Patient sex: F
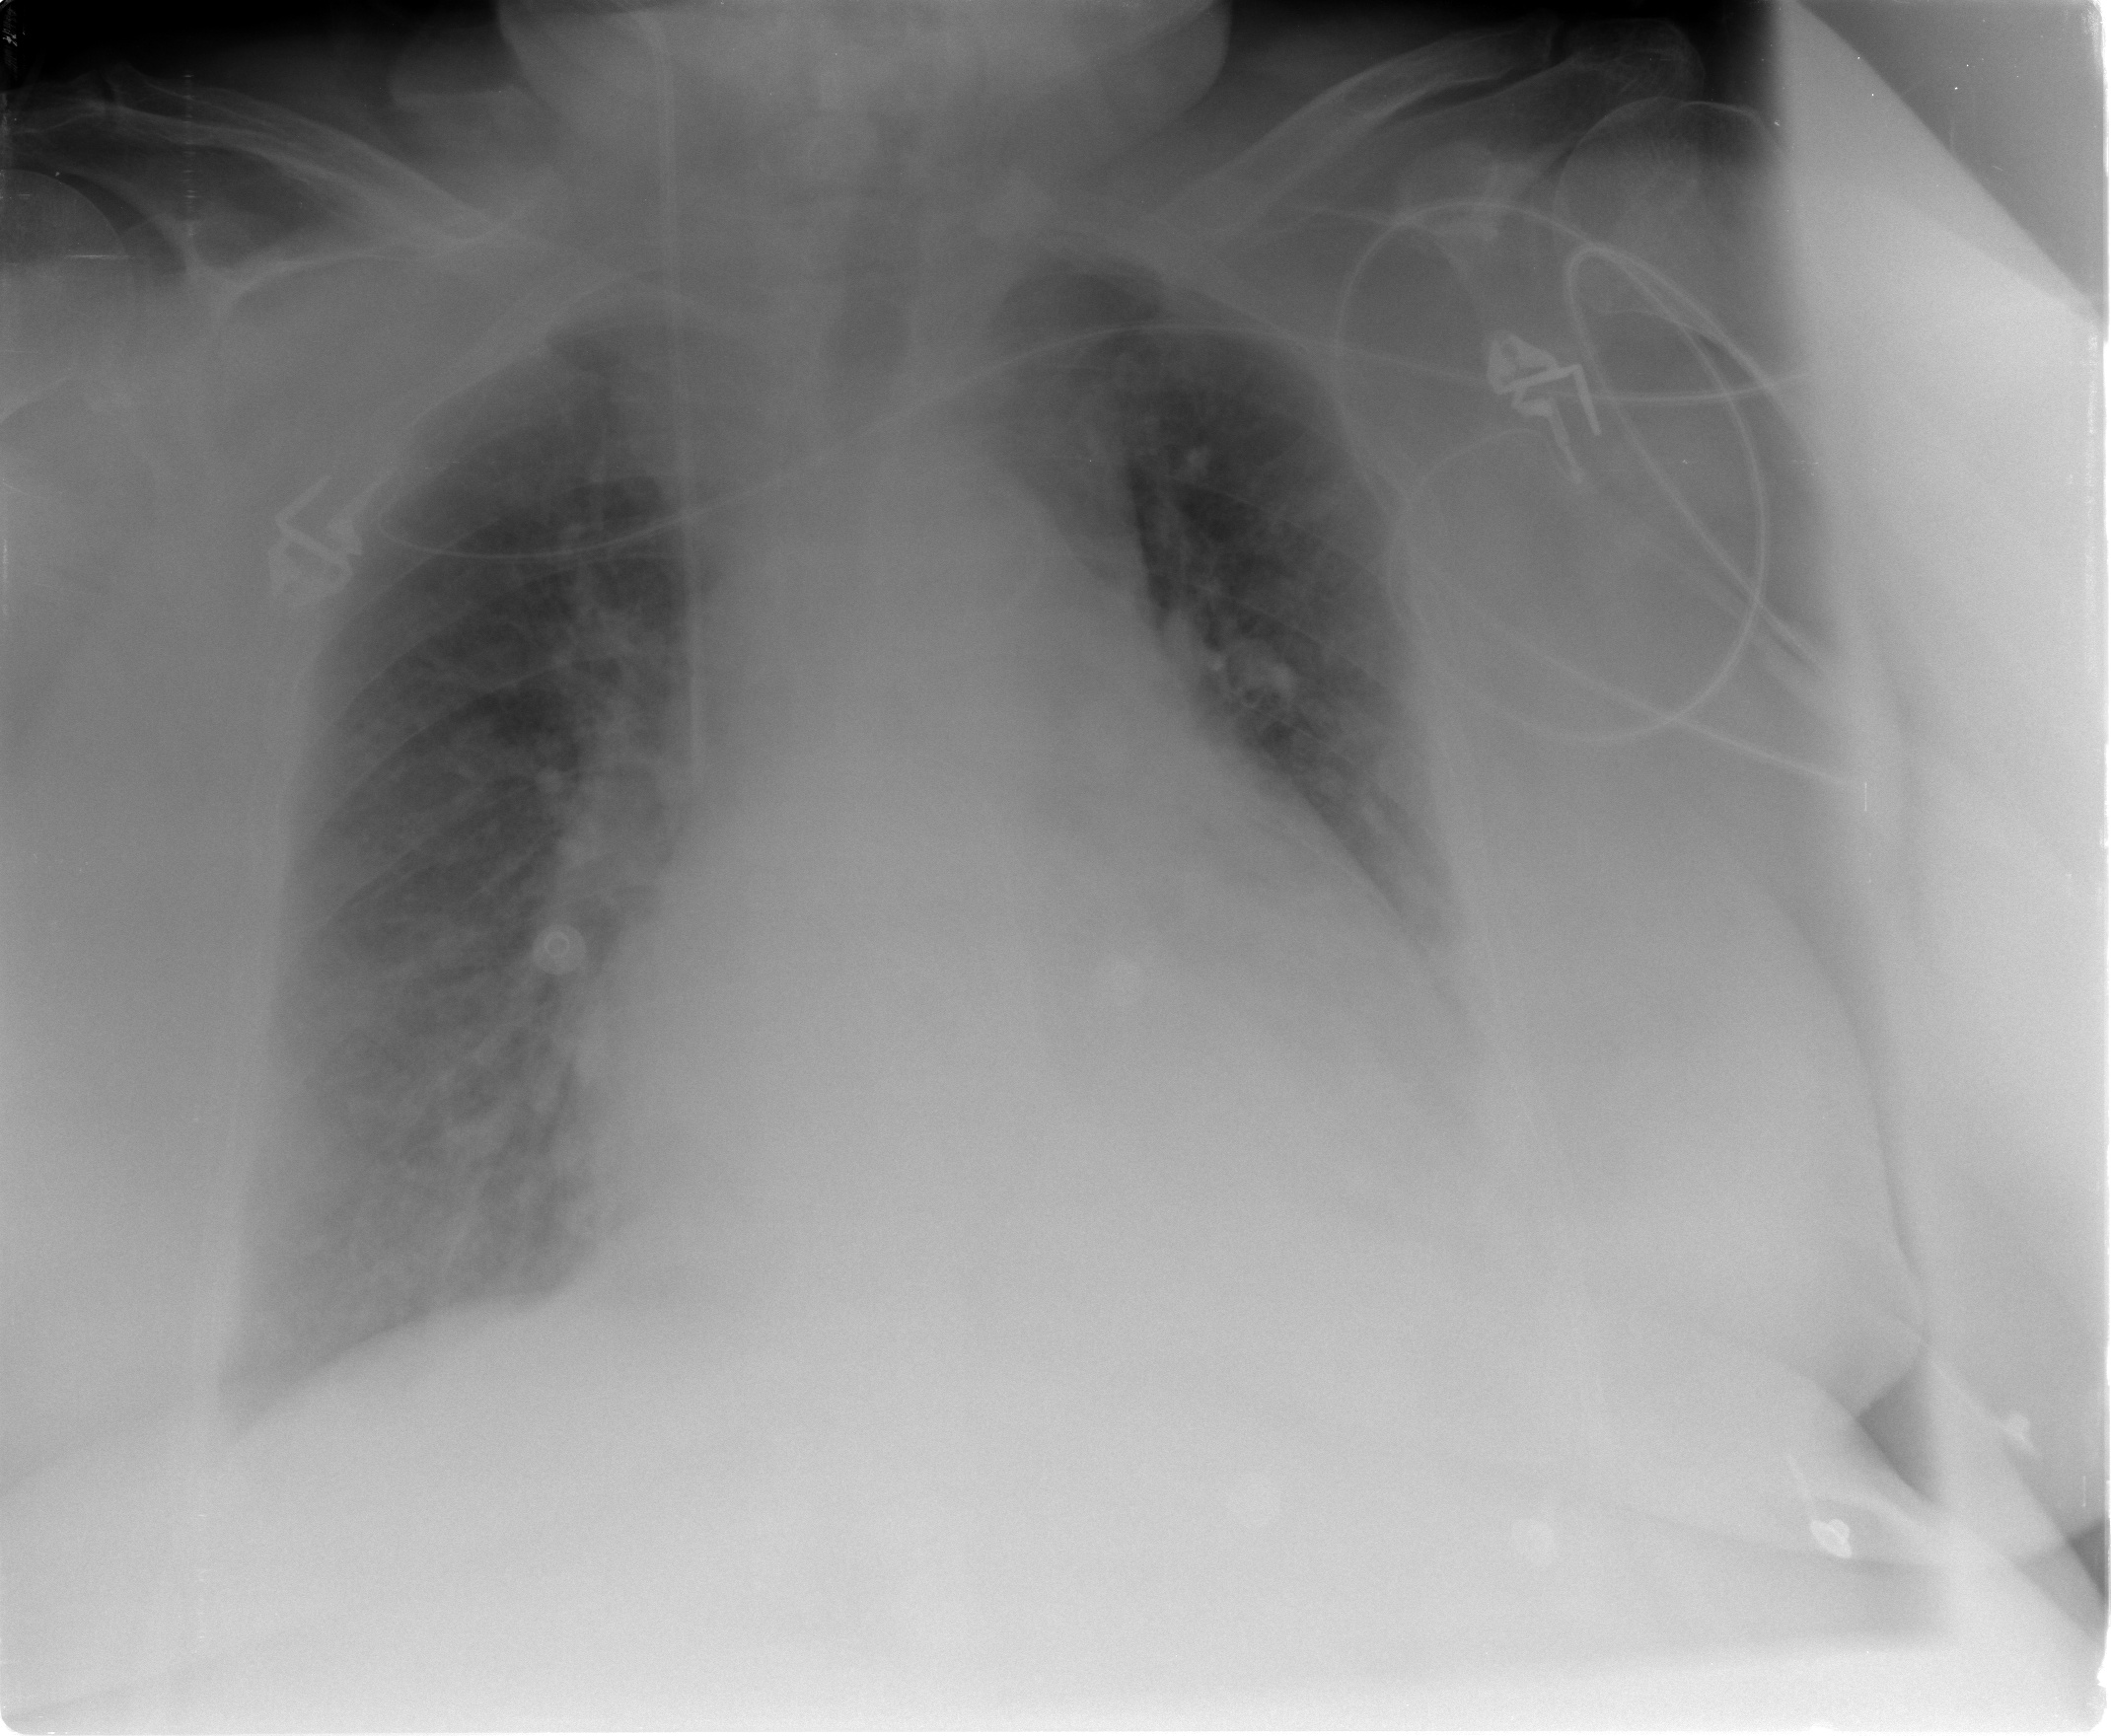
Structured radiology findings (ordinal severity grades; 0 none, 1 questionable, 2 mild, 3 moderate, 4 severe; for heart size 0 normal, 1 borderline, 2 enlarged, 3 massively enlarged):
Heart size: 3
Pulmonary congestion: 2
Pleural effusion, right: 2
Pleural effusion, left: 2
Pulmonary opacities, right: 0
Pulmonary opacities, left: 0
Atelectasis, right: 2
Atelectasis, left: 2